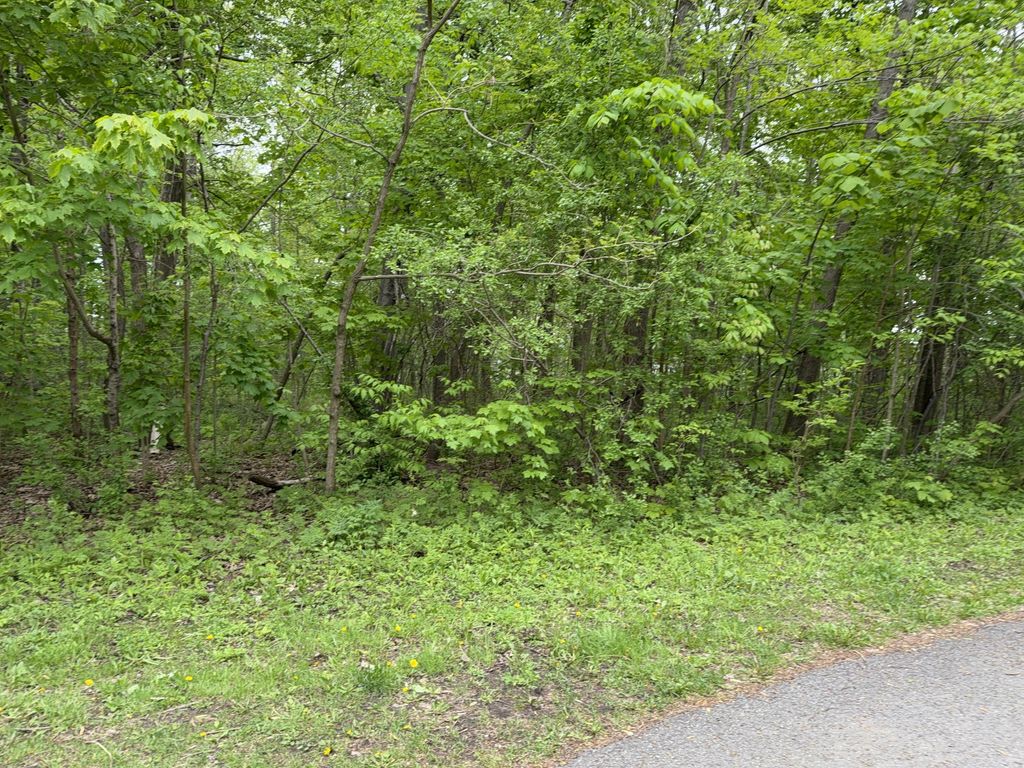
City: montreal